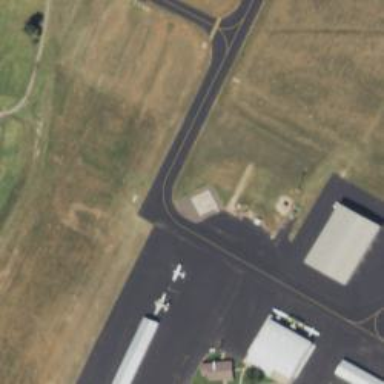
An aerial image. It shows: View of taxiway at the airport.